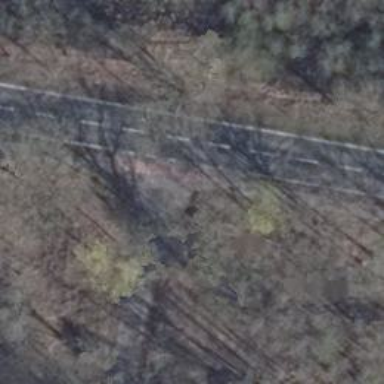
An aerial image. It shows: Unclassified paved road.